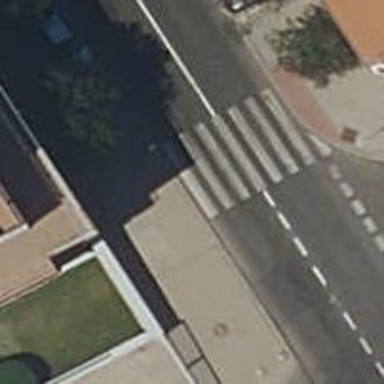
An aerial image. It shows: Uncontrolled zebra crossing on the road.